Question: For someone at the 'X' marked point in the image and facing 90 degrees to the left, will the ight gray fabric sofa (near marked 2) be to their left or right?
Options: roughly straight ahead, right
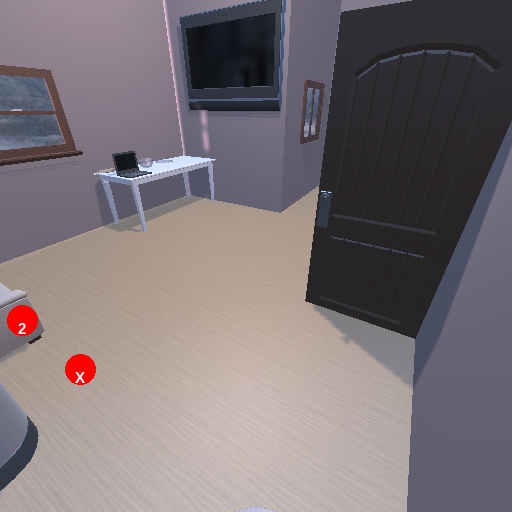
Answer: roughly straight ahead